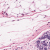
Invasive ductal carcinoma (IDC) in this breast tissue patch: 0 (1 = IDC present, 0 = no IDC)